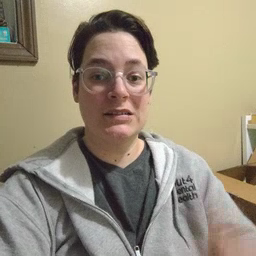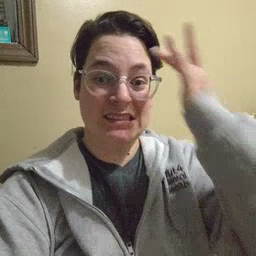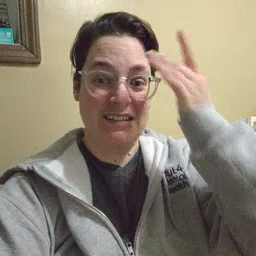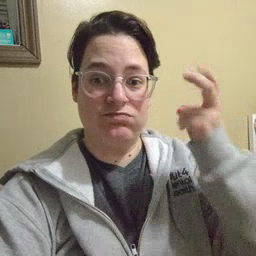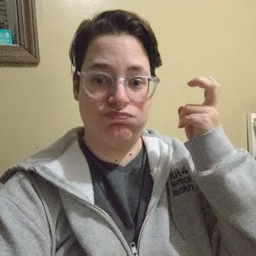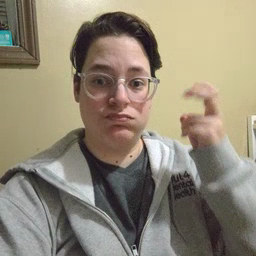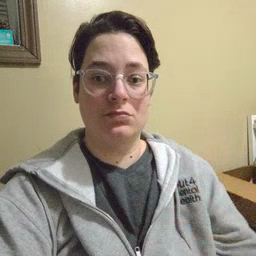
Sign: sick